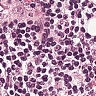
Metastatic tissue present: yes